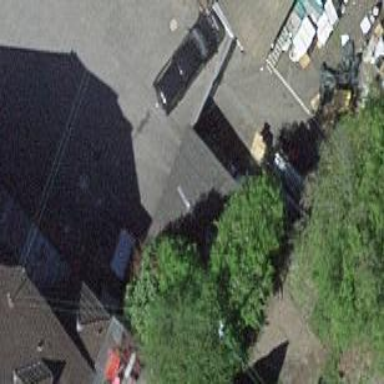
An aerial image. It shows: Garage.